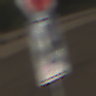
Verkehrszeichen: VerlaufVorfahrtsstrasse10
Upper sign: Stop
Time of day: MorningAfternoon
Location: Outdoor (RoadRail)
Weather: PartlyCloudy
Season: NotSpecified
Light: Natural